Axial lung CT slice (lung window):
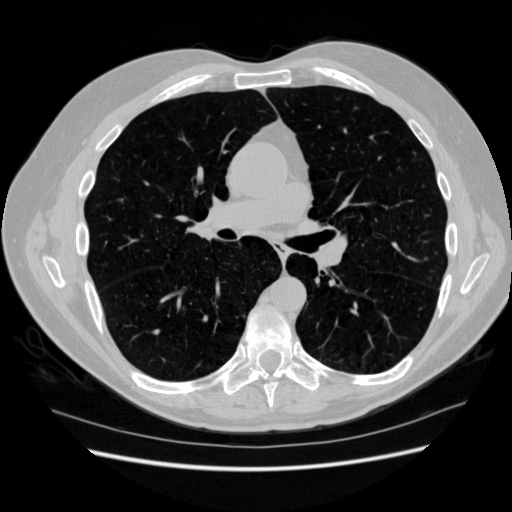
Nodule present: no